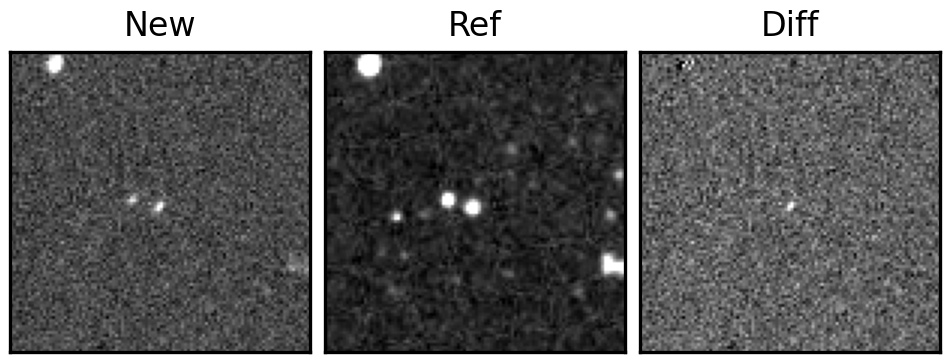
Label: real